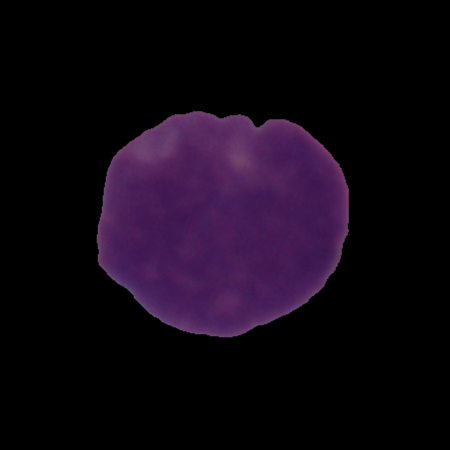
Label: cancer